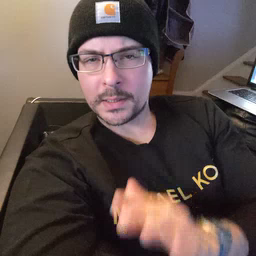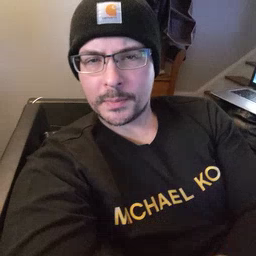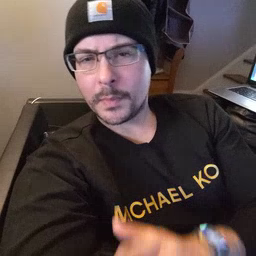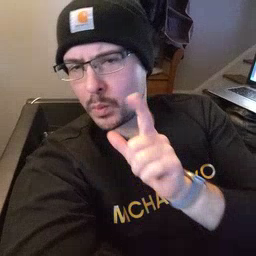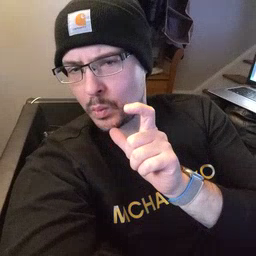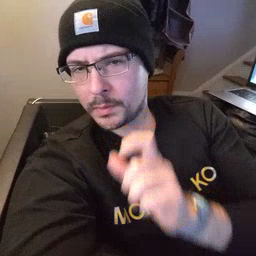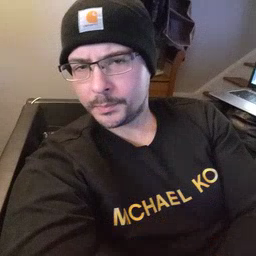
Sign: who